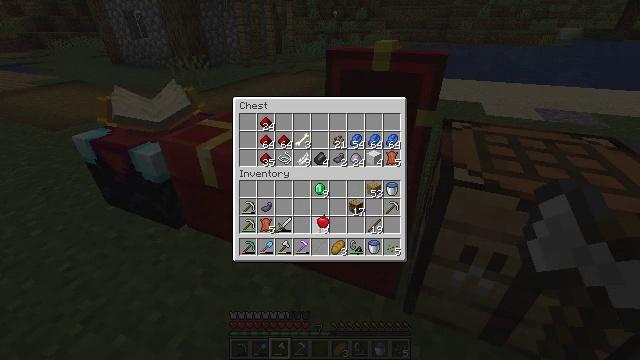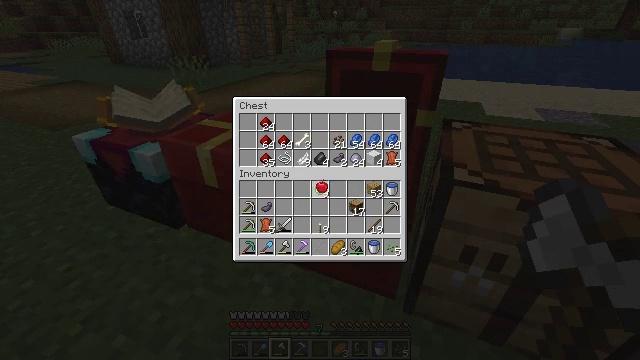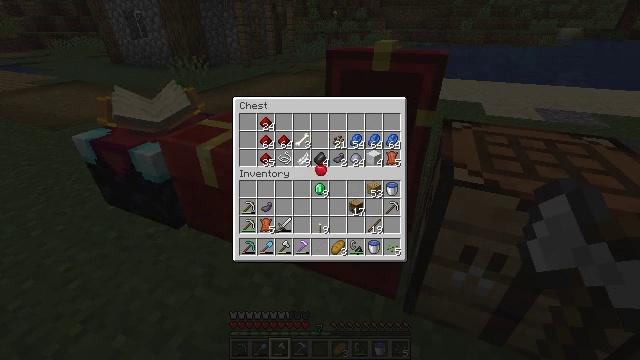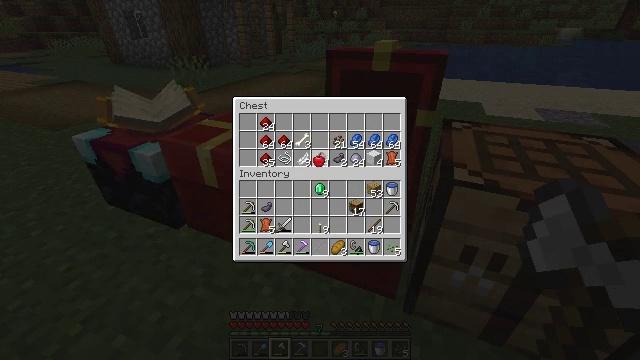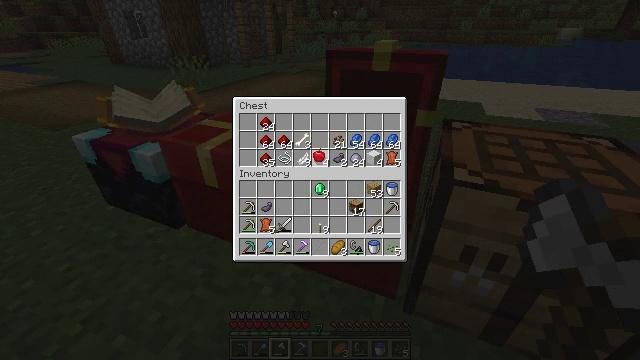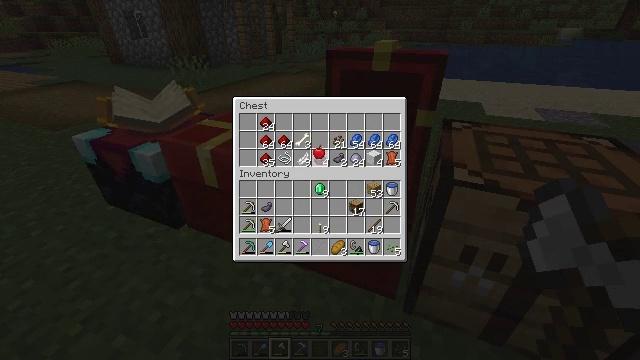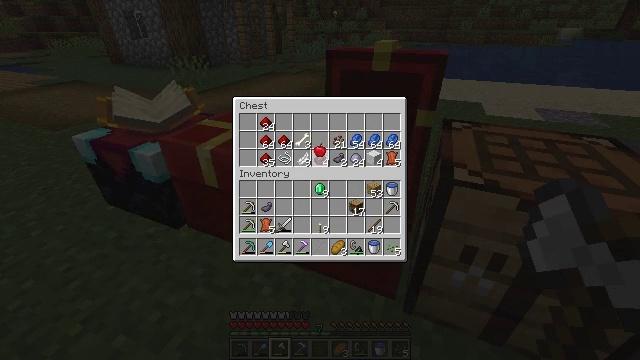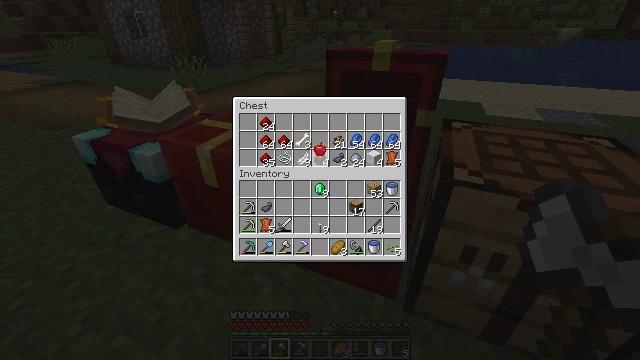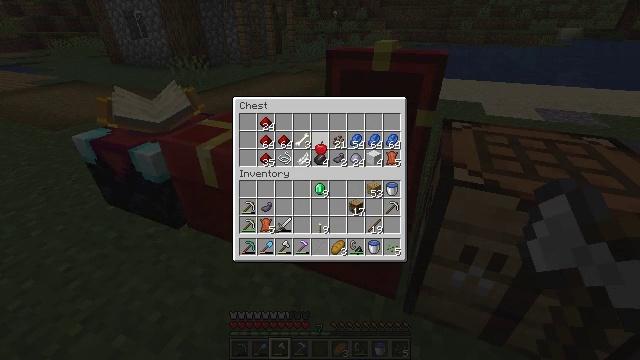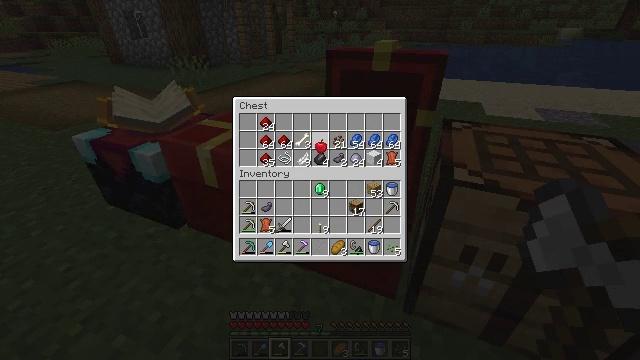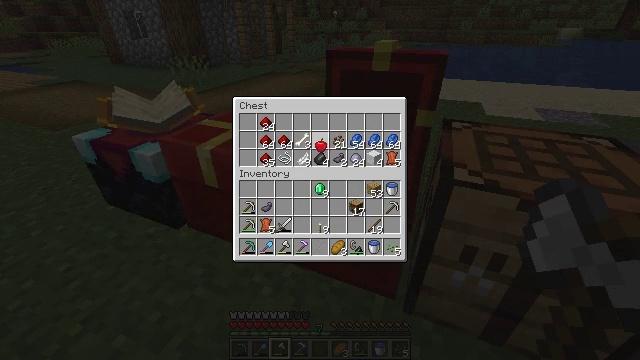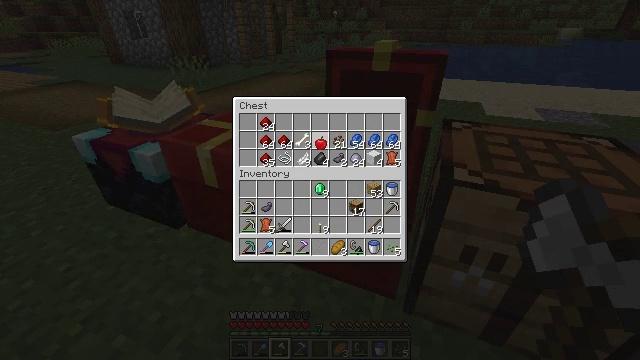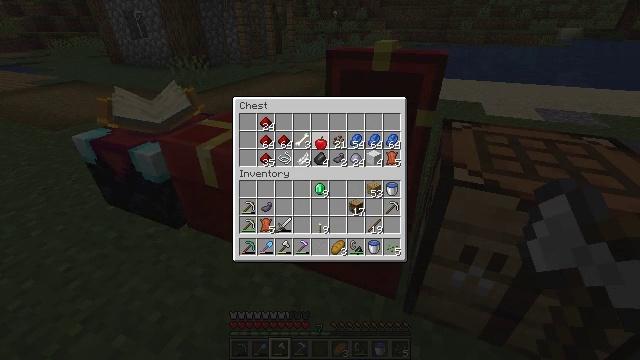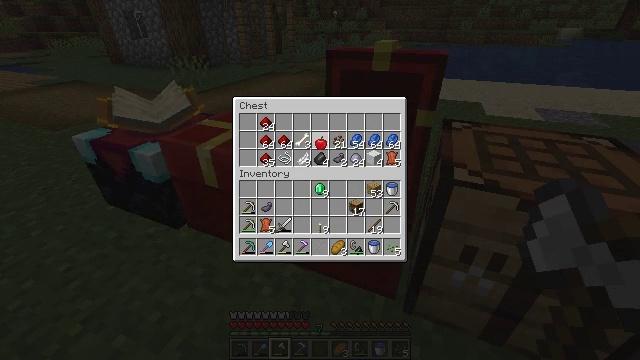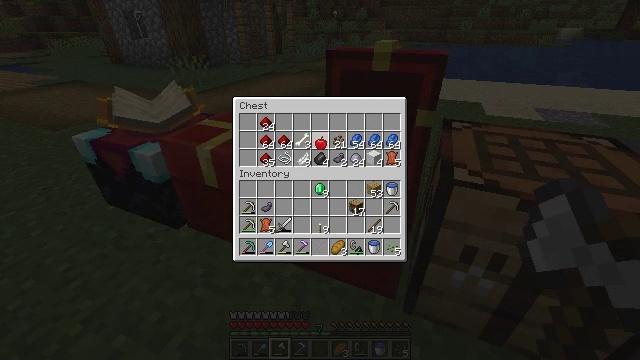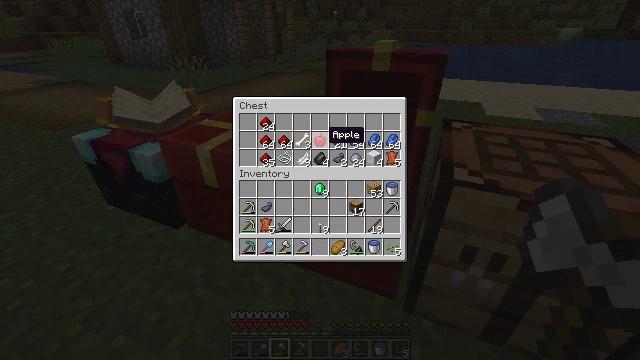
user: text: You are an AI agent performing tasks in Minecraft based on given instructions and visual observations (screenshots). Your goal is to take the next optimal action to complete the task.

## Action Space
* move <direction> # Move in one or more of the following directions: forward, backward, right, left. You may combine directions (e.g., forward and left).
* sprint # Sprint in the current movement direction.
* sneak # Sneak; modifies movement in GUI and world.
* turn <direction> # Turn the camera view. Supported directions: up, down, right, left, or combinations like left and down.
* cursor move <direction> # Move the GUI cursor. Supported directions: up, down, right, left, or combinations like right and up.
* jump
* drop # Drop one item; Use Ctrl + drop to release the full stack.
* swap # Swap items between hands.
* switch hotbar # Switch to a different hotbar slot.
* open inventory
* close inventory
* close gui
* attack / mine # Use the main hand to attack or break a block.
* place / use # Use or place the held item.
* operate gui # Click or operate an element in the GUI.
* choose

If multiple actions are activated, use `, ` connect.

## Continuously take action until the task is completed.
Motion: motion action
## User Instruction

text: Use a crafting table to make a smithing table.
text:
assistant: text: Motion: cursor move up
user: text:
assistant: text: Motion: cursor move up
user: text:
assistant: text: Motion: cursor move up
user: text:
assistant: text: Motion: no_op
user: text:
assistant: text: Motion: no_op
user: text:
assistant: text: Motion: no_op
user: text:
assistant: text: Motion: no_op
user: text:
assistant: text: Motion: no_op
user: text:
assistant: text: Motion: no_op
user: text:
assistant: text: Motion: no_op
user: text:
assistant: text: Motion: no_op
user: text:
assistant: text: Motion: operate gui
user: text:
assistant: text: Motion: operate gui
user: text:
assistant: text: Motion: operate gui
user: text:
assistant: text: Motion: no_op
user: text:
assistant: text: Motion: no_op
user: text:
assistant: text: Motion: no_op
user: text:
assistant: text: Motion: no_op
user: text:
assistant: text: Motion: no_op
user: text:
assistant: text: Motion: no_op
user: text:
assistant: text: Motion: no_op
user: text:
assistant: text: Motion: cursor move right
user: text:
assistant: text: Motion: cursor move right and down
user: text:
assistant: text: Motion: cursor move down
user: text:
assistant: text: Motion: cursor move down
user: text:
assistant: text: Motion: cursor move down
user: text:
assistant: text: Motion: cursor move down
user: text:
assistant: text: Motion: no_op
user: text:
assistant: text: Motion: no_op
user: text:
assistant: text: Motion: no_op